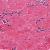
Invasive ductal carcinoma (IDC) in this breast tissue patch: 0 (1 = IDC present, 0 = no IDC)